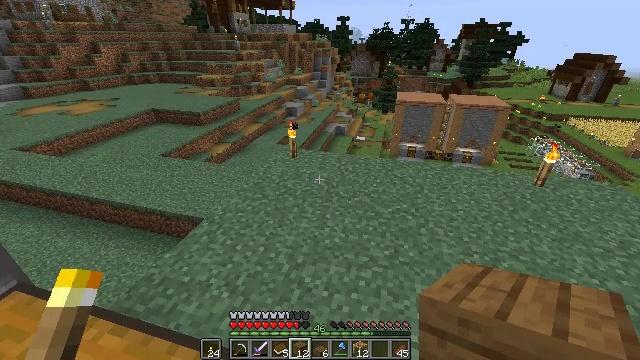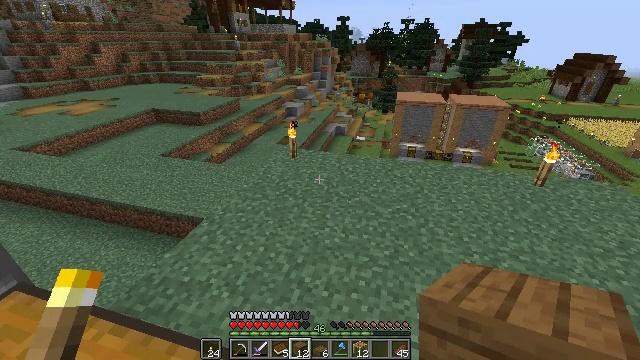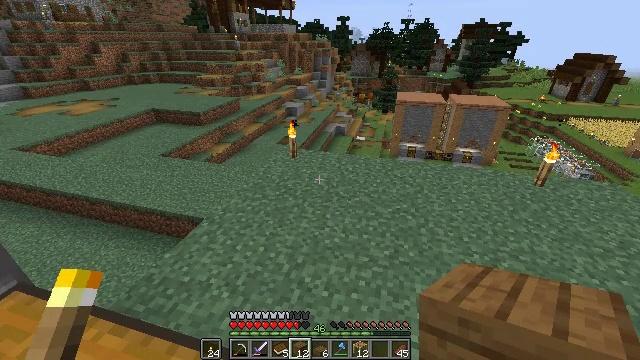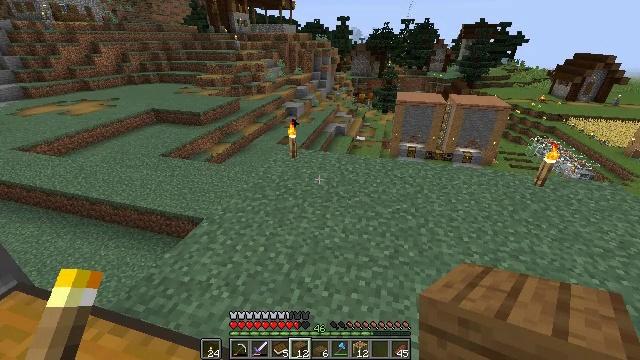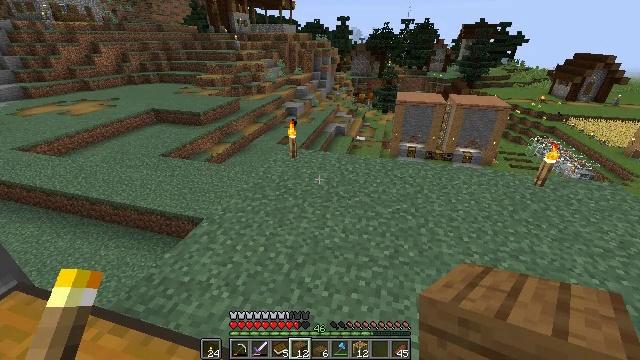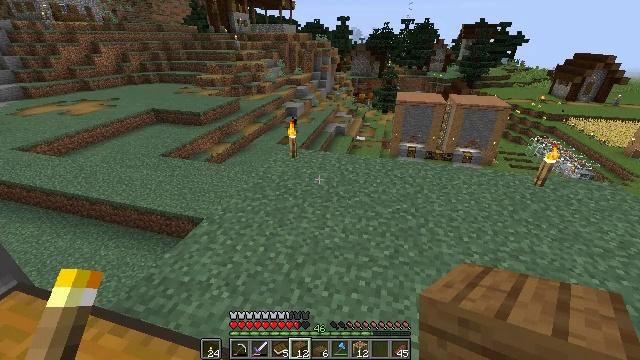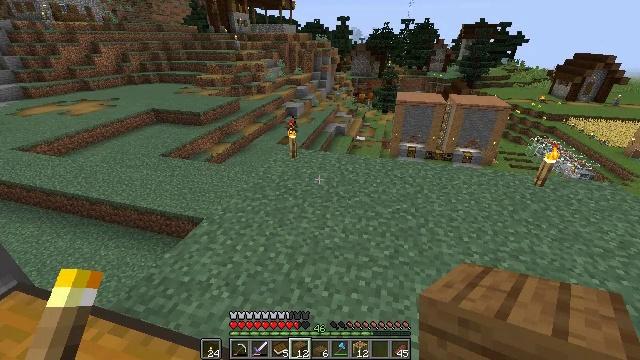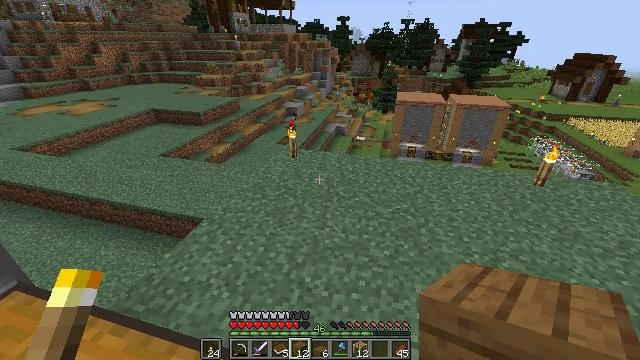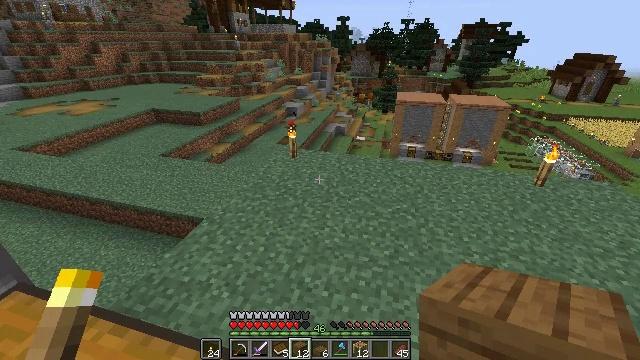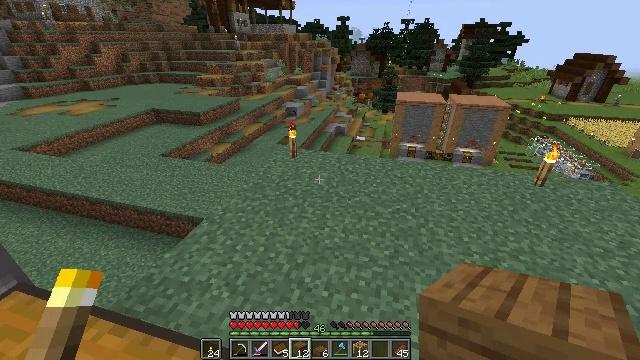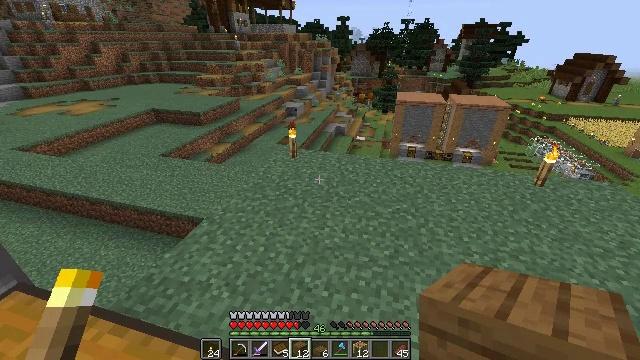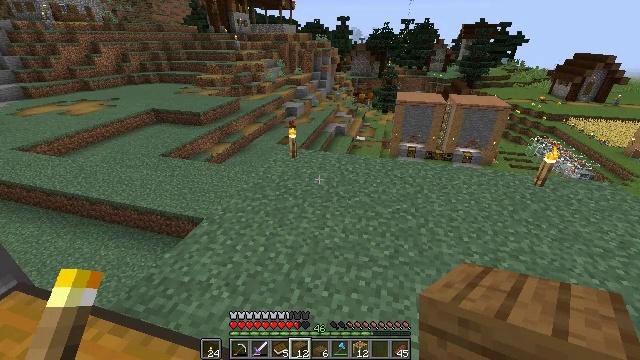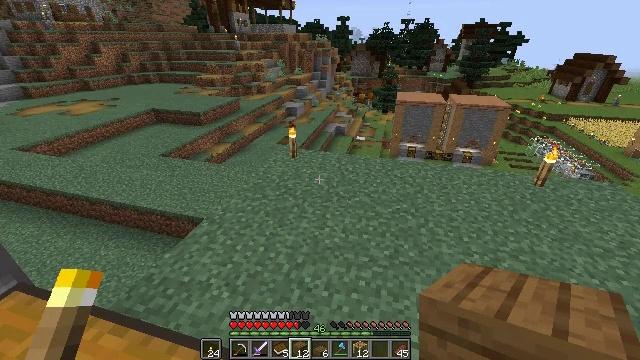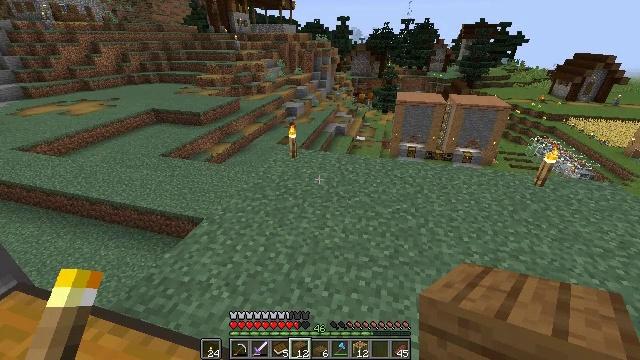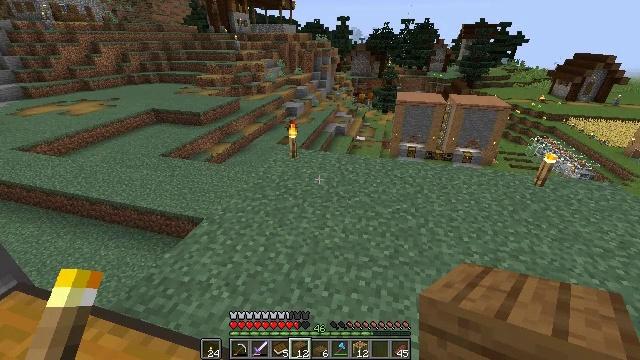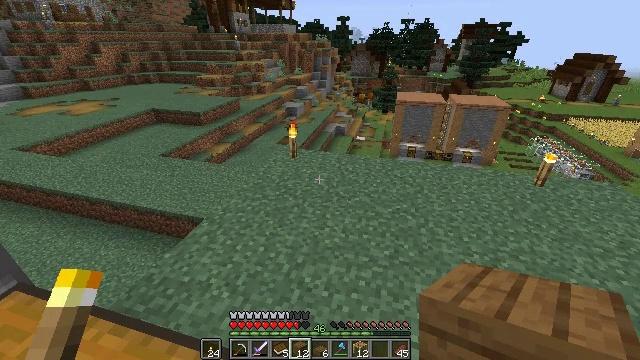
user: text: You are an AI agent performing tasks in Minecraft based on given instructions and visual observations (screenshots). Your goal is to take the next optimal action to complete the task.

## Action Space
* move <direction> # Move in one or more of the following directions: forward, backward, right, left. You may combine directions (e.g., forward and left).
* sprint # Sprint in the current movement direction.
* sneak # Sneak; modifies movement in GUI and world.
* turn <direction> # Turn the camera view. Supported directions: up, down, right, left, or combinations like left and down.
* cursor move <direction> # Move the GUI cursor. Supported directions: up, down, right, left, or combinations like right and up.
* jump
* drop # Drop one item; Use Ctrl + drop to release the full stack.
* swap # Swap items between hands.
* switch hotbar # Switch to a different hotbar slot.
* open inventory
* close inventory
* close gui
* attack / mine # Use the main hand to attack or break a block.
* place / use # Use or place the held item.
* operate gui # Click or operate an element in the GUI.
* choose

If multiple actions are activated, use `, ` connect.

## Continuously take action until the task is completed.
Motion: motion action
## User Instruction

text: Take spruce planks and sticks to craft a spruce fence gate.
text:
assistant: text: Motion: no_op
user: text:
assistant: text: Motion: no_op
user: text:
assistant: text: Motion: no_op
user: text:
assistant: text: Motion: no_op
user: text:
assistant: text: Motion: no_op
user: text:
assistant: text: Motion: no_op
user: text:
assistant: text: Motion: no_op
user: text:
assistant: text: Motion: no_op
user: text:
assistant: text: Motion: no_op
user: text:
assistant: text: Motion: no_op
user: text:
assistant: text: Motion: no_op
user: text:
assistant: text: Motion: no_op
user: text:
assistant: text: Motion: no_op
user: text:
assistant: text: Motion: no_op
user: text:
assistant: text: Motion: no_op
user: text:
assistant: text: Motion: no_op
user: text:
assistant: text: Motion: no_op
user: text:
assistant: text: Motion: no_op
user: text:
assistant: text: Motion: no_op
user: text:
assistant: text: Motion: no_op
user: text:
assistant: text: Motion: no_op
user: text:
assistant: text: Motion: no_op
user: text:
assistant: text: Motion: no_op
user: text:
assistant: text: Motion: no_op
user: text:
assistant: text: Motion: no_op
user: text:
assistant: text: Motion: no_op
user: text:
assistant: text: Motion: no_op
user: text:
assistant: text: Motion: no_op
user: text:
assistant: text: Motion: no_op
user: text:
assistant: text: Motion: no_op